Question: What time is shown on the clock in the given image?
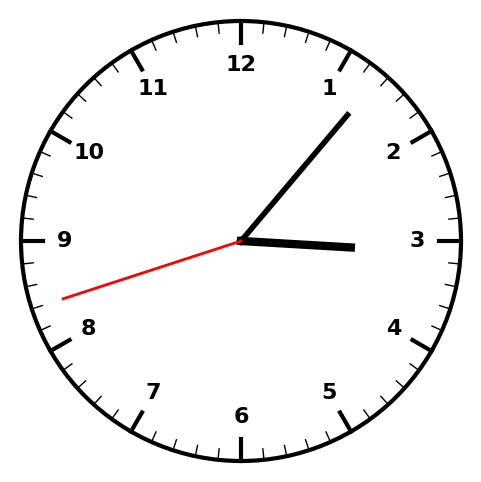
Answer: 03:06:42